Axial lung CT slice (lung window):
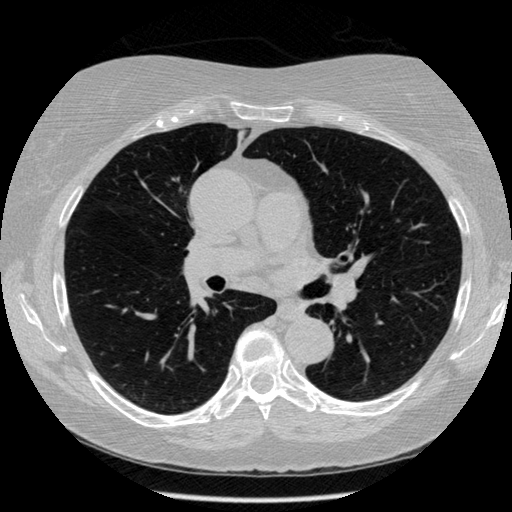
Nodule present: no